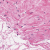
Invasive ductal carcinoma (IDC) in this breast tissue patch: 0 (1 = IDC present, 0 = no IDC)